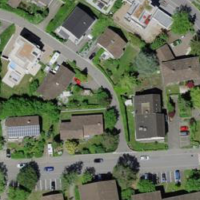
EUNIS habitat code: 55
Species observed at this site:
Cornus sanguinea